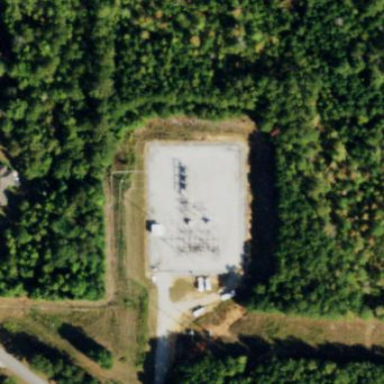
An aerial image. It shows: Distribution power substation secured by fence.